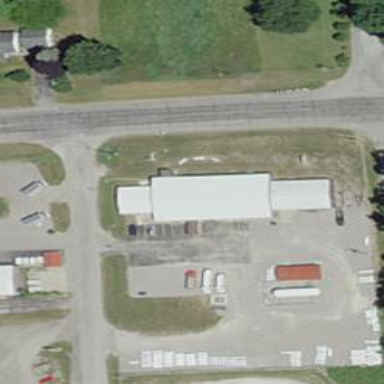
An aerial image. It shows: Commercial area with fuel shop.